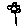
Label: flower